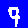
Digit: 7